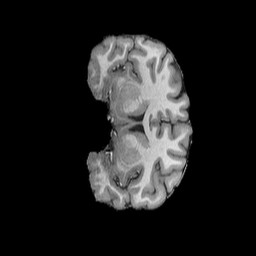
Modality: T1w
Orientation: coronal